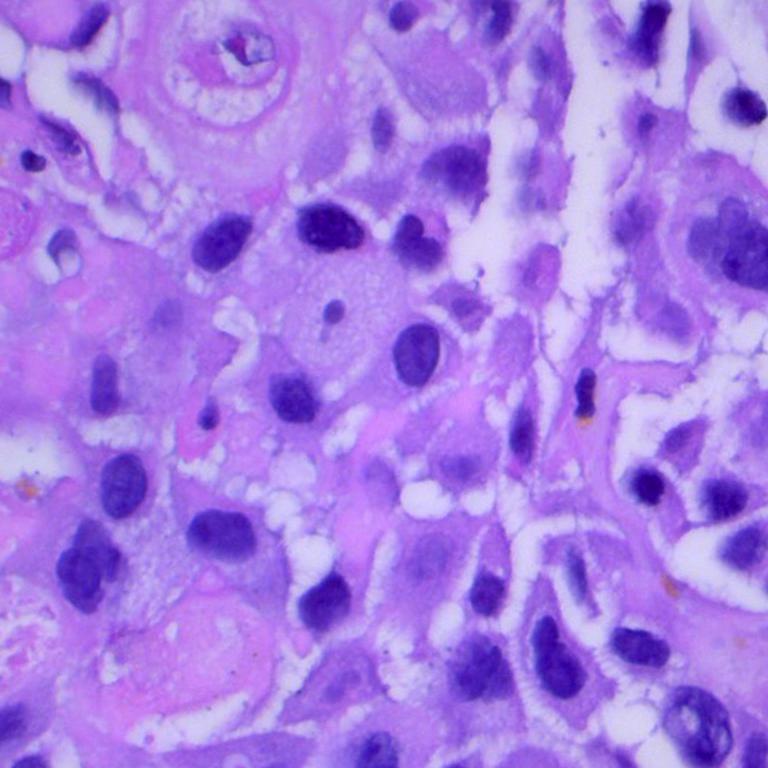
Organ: lung
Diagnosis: squamous carcinomas